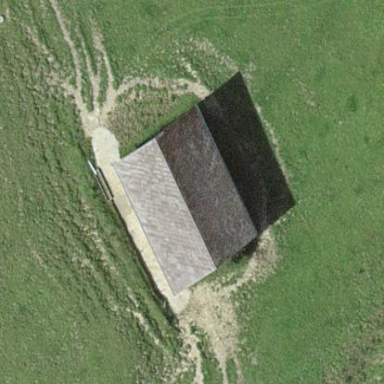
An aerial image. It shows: Farm auxiliary building with gabled roof.